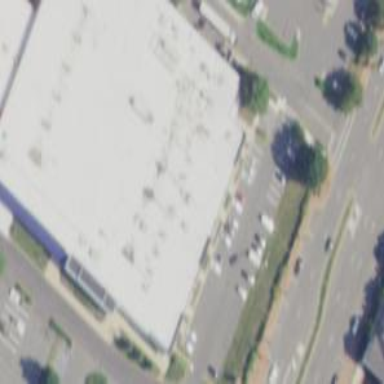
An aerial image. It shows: Building that houses supermarket.